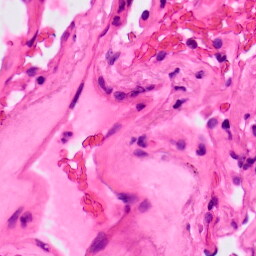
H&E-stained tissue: Lung